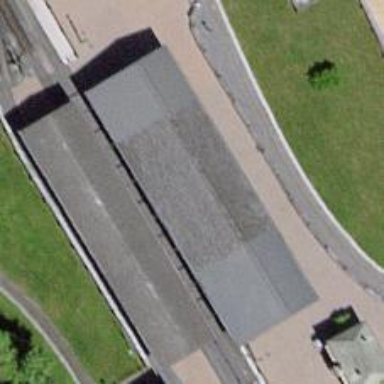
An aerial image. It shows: Miniature railway station.